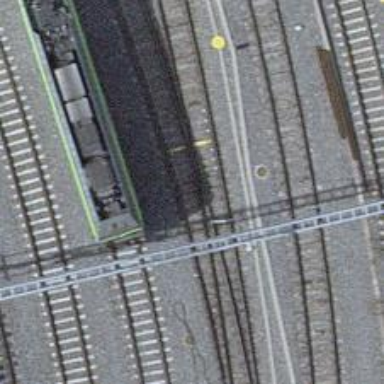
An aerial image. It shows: Railway yard with one track. The railway is electrified with contact line.